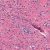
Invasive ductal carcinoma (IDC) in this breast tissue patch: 0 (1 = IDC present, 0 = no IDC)